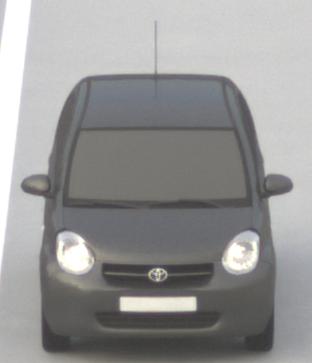
Make: Toyota
Model: Passo
Detailed model: Toyota Passo X Yururi
Model produced from: 2010
Model produced until: 2016
Doors: 5
Color: gray
Road condition: dry road
Daytime: morning or afternoon
Contrast: low contrast